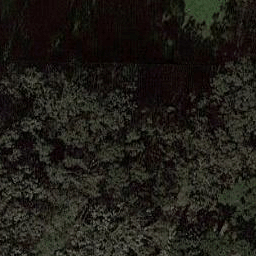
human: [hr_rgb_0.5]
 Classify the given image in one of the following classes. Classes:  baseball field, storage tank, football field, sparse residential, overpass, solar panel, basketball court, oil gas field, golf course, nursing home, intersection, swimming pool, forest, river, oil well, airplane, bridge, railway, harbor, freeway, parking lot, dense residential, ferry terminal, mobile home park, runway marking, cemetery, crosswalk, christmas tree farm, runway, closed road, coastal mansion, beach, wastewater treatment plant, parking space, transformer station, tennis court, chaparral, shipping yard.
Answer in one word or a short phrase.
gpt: forest